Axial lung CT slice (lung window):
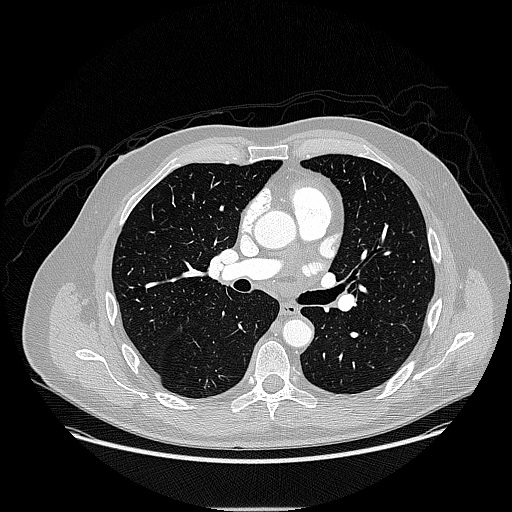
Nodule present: no